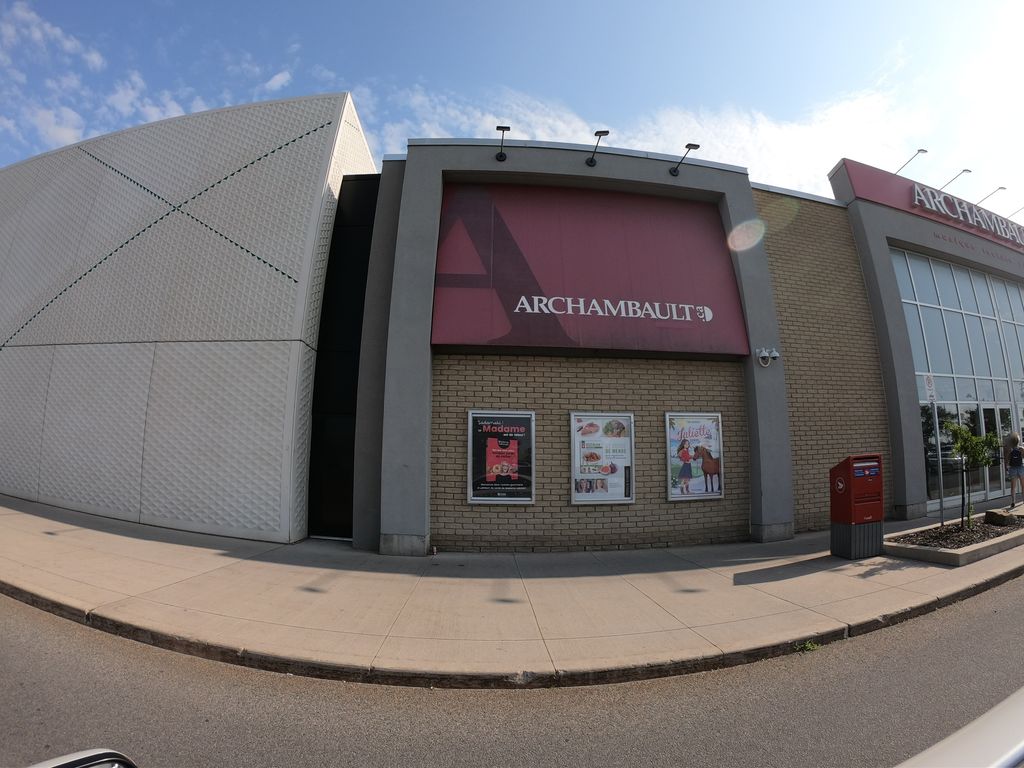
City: ottawa-gatineau